Question: I have a bit problem with rotationX and rotationY.
It's cool if i just do a roationX and rotaionY below
'''
_eventParent.rotationY =_differentX;
_eventParent.rotationX =_differentY;
'''
However once i have assign a mouse move to the _eventParent. The roationX and roationY change perspectively while the mouse is moving. so instead the item remain the same size. it increase and decrease size prospectively. any idea why is it doing this? is there a possibility to stop this behavior?
Thanks
Please find the image below.

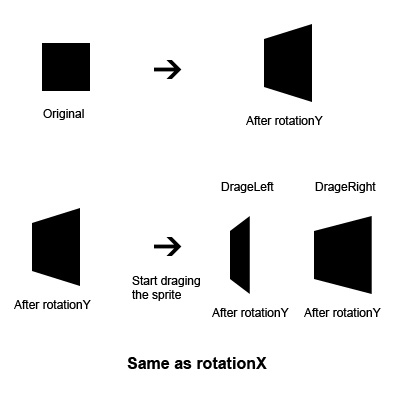
Answer: Perspective allows part of your shape to look closer to you than other parts. The problem is that perspective has a center, or "vanishing point" and by default, it is fixed. As you move your shape farther away from the vanishing point, the perspective changes, causing your shape to widen or narrow.
You can fix this by updating the vanishing point so that it is always at the same coordinates as your shape. Since the shape will always be at the vanishing point, the perspective shouldn't change.
To do this, create a perspectiveProjection for your shape:
'''
_eventParent.transform.perspectiveProjection = new PerspectiveProjection();
'''
PerspectiveProjection is located in the flash.geom package, so don't forget to import it.
Then whenever you update your shape's position, update it's vanishing point:
'''
_eventParent.transform.perspectiveProjection.projectionCenter =
new Point(_eventParent.x, _eventParent.y);
'''
You might need to offset the vanishing point by a set number of pixels to get the perspective looking the way you want it to.